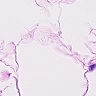
Metastatic tissue present: no